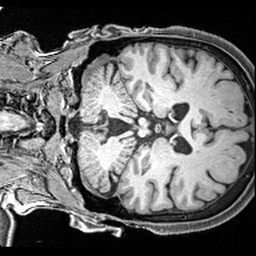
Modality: T1w
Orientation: coronal
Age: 70
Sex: female
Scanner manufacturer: siemens
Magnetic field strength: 3 T
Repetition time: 2.4 s
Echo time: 0.0022 s